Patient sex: M
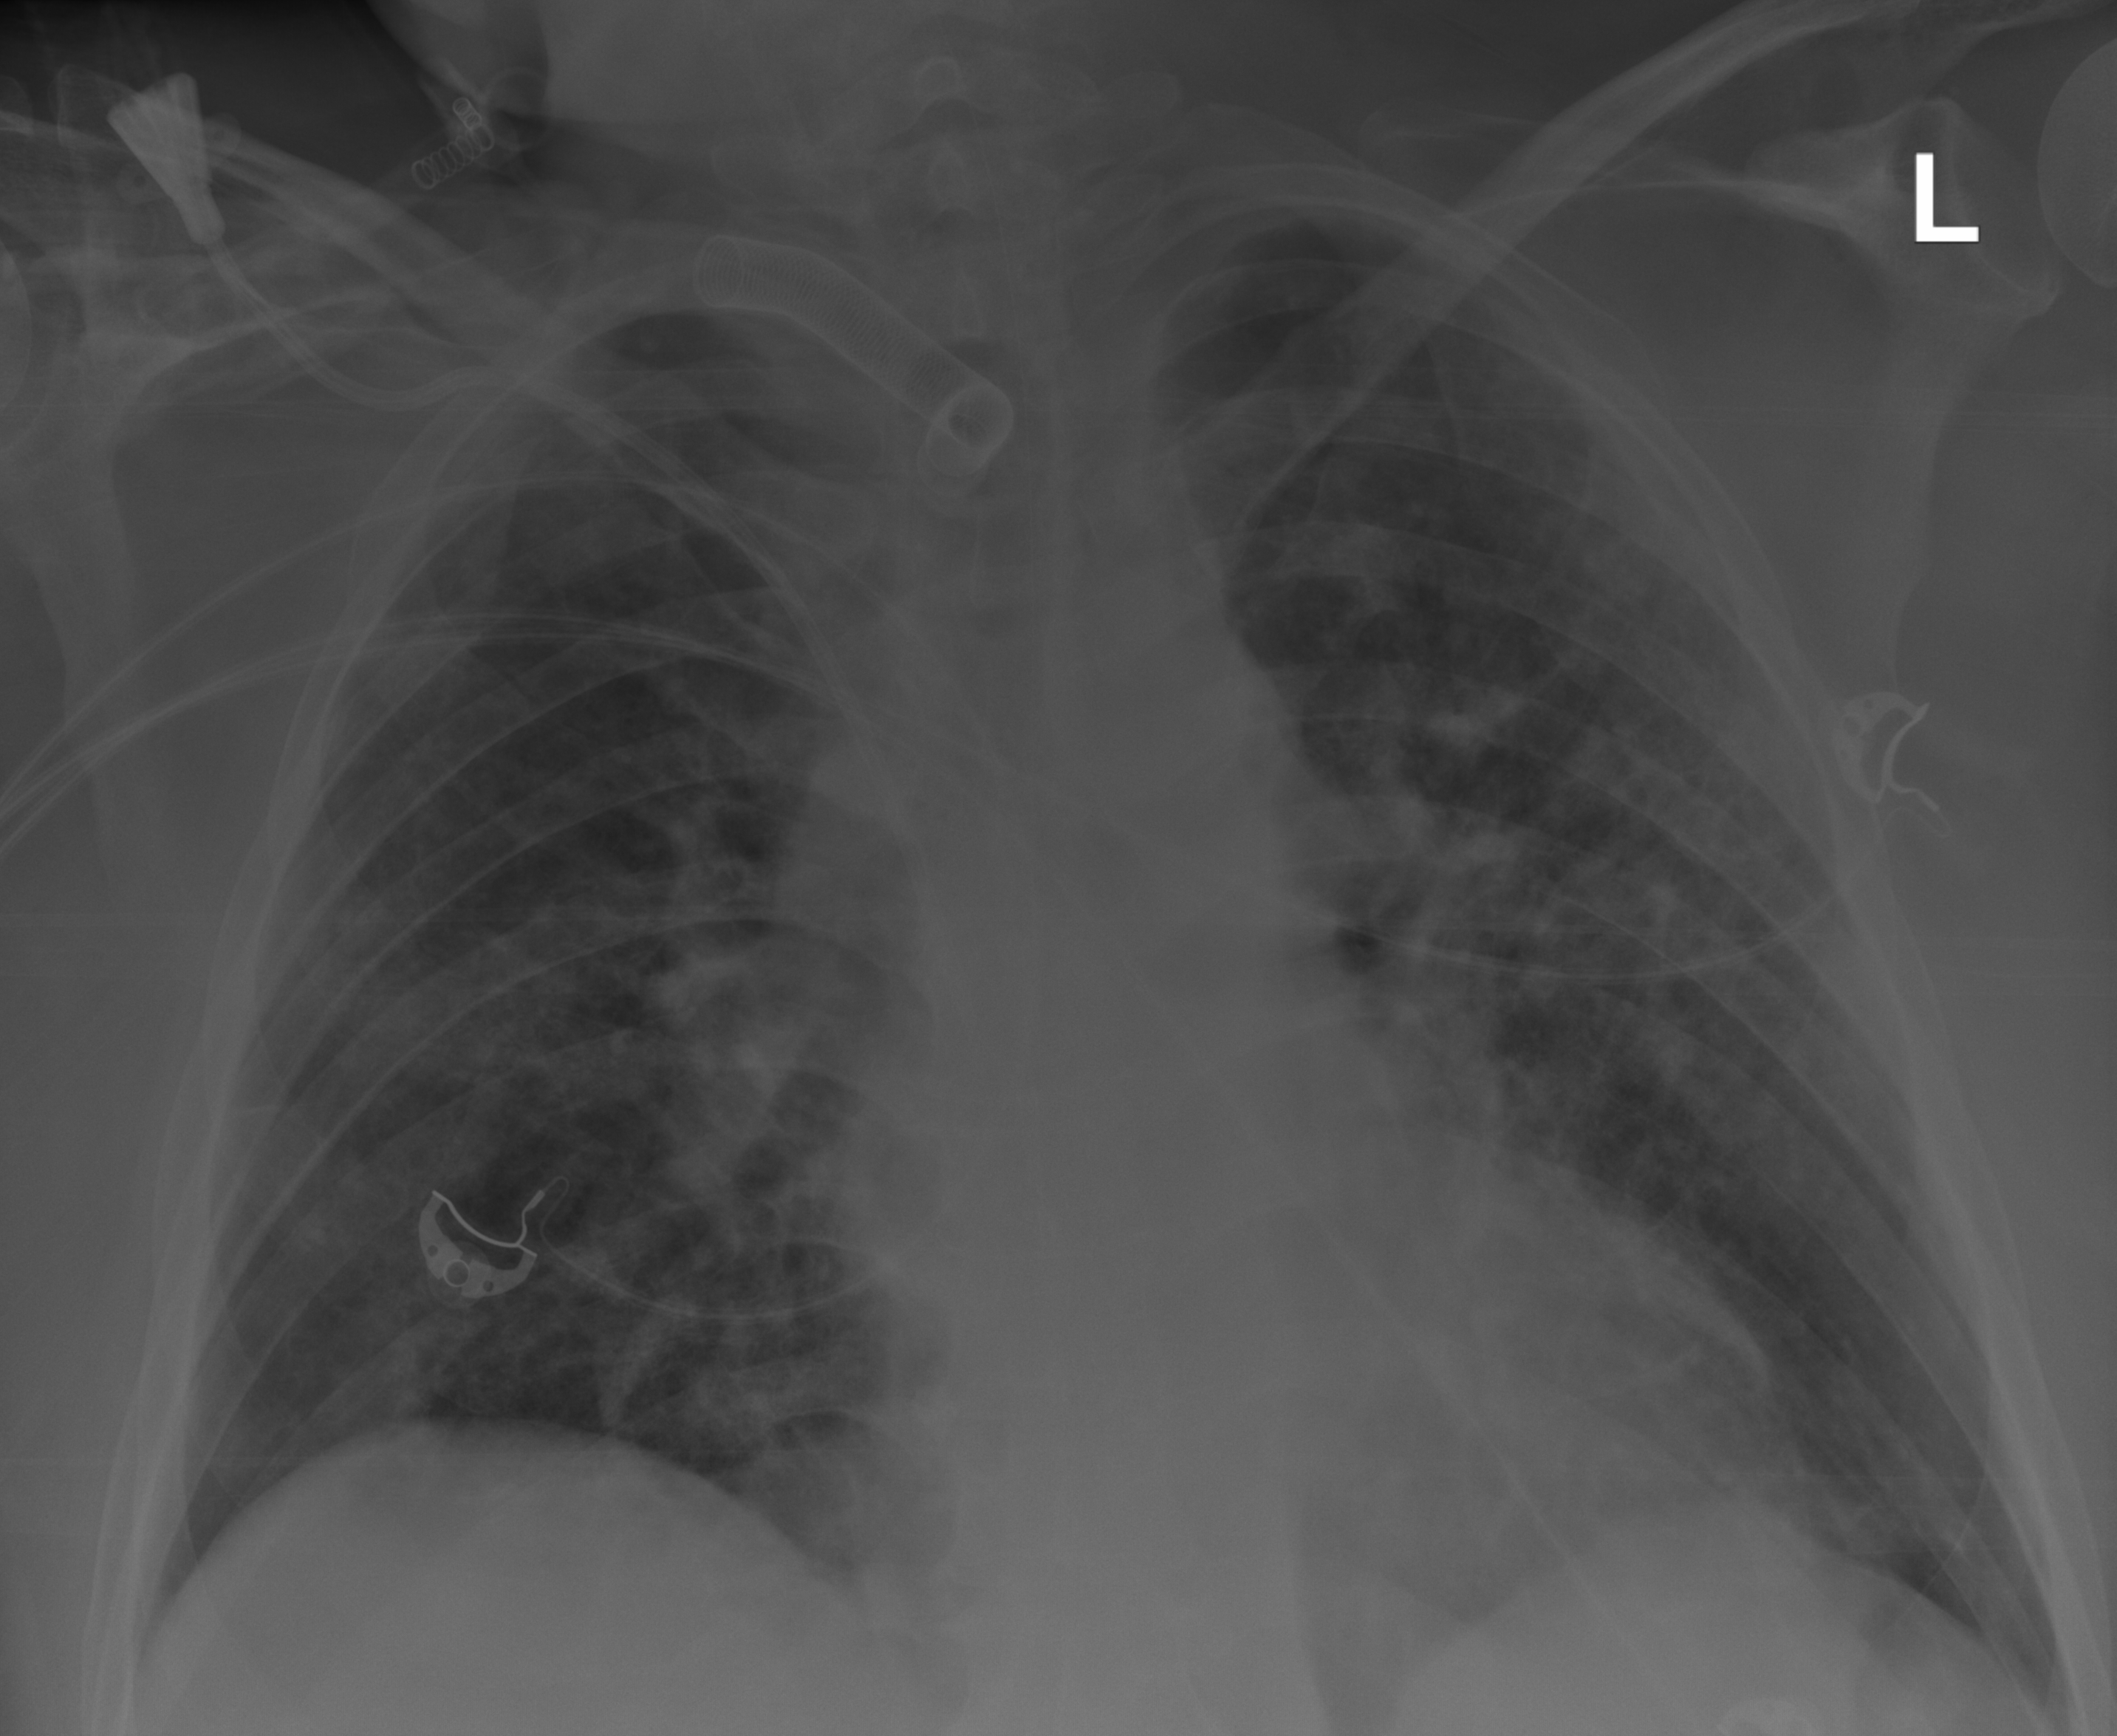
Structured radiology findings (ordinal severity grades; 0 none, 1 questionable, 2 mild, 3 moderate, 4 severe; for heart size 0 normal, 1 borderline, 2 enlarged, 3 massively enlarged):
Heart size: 0
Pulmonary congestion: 0
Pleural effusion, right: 1
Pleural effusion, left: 1
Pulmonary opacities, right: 3
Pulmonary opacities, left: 3
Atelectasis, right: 2
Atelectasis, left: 2